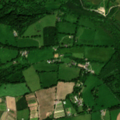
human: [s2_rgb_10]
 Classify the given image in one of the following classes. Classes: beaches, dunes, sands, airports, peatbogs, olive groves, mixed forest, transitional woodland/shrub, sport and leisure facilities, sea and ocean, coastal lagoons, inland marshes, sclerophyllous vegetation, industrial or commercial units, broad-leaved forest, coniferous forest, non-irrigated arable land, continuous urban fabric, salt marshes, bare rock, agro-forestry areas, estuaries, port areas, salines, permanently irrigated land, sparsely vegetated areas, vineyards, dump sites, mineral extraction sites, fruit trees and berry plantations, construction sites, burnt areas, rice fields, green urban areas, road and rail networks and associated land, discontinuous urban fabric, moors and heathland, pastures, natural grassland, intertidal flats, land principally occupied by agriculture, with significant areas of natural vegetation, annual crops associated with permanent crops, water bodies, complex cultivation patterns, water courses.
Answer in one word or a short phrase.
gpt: pastures, complex cultivation patterns, broad-leaved forest, coniferous forest